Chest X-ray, AP view. Patient: 49 years old, sex F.
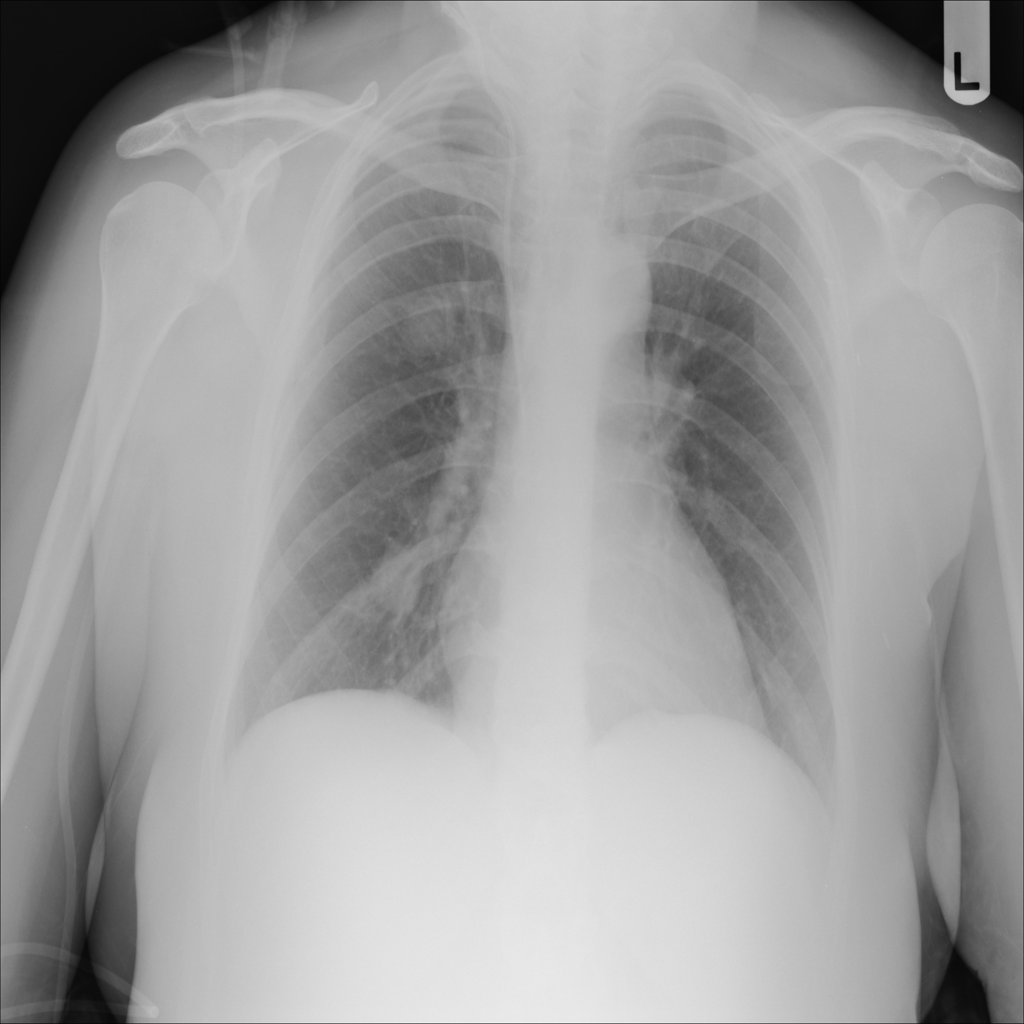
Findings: No Finding